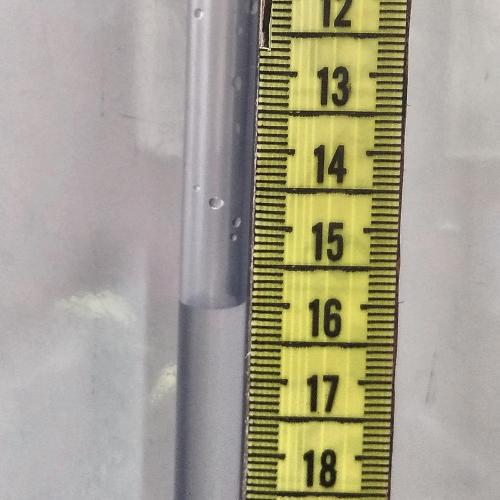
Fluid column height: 16.0 cm